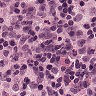
Metastatic tissue present: no